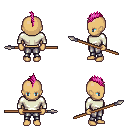
a pixel art fantasy rpg character, female body template, human, tanned skin, white long-sleeve shirt, metal pants, pink mohawk hairstyle, spear, four views (front, back, left, right), 2x2 character sprite sheet, small pixel art, hard edges, no anti-aliasing